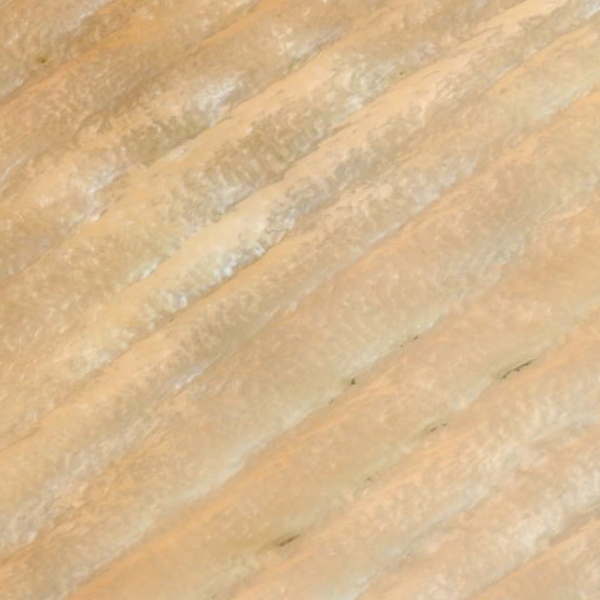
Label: Desert